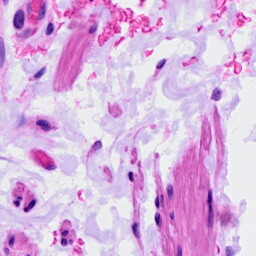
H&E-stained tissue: Ovarian